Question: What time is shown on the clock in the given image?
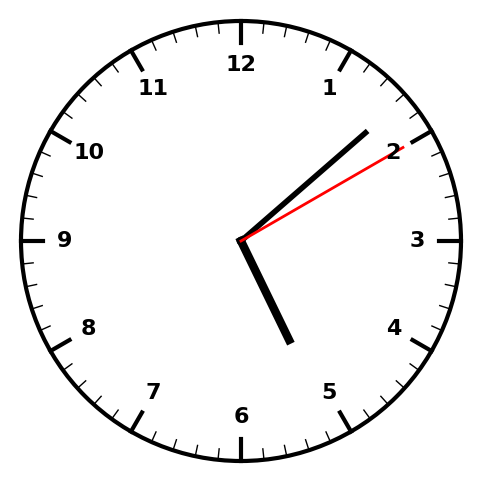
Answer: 05:08:10